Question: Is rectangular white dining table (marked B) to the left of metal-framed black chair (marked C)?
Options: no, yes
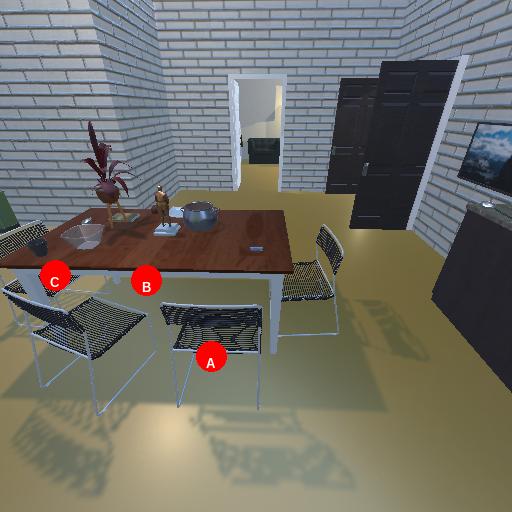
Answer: no